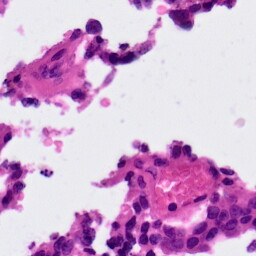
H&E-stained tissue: Ovarian